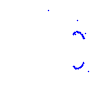
Particle: proton